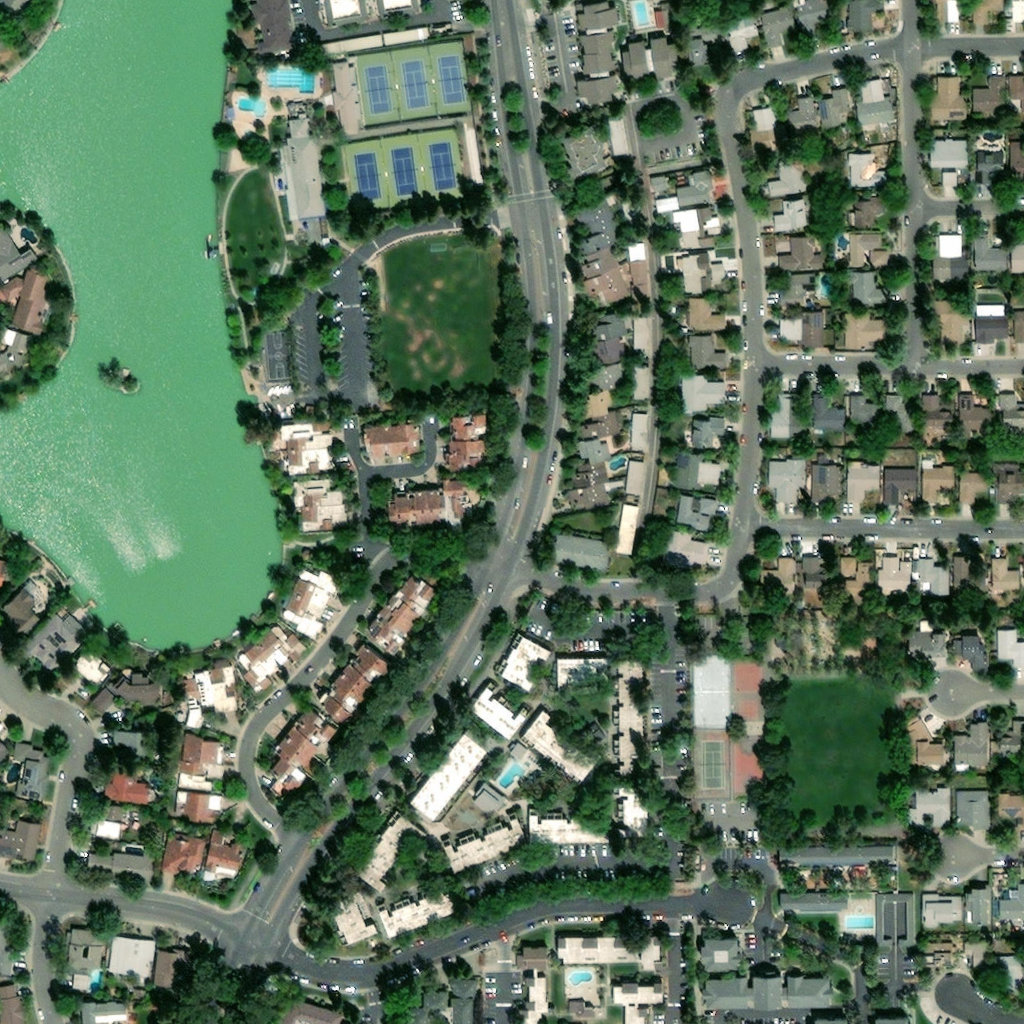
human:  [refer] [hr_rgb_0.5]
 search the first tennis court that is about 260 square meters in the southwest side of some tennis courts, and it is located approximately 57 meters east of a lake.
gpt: <box>[[34, 14, 36, 19, 0]]</box>

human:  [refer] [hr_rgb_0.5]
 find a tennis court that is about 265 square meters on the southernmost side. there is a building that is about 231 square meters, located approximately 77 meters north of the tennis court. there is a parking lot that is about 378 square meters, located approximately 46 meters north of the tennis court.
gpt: <box>[[68, 72, 70, 76, 0]]</box>

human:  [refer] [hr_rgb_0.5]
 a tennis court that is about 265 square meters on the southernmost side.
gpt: <box>[[68, 72, 70, 76, 0]]</box>